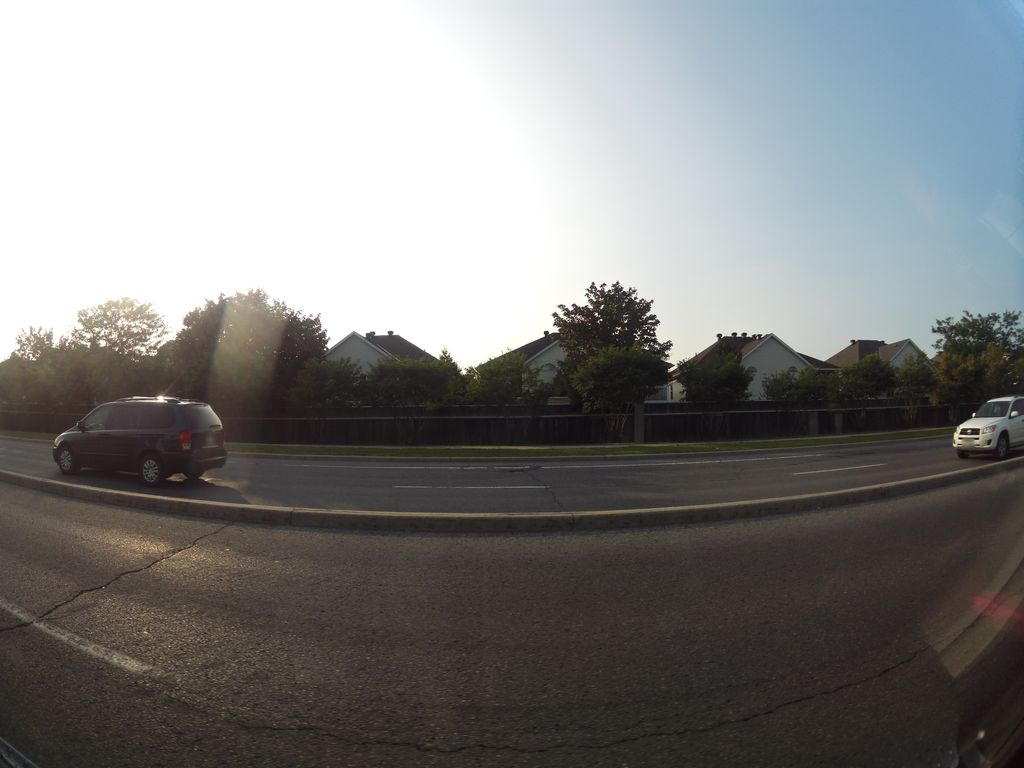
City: ottawa-gatineau